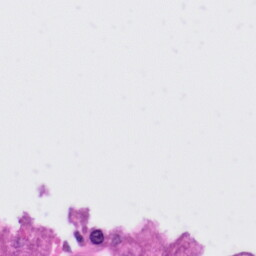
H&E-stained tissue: Liver